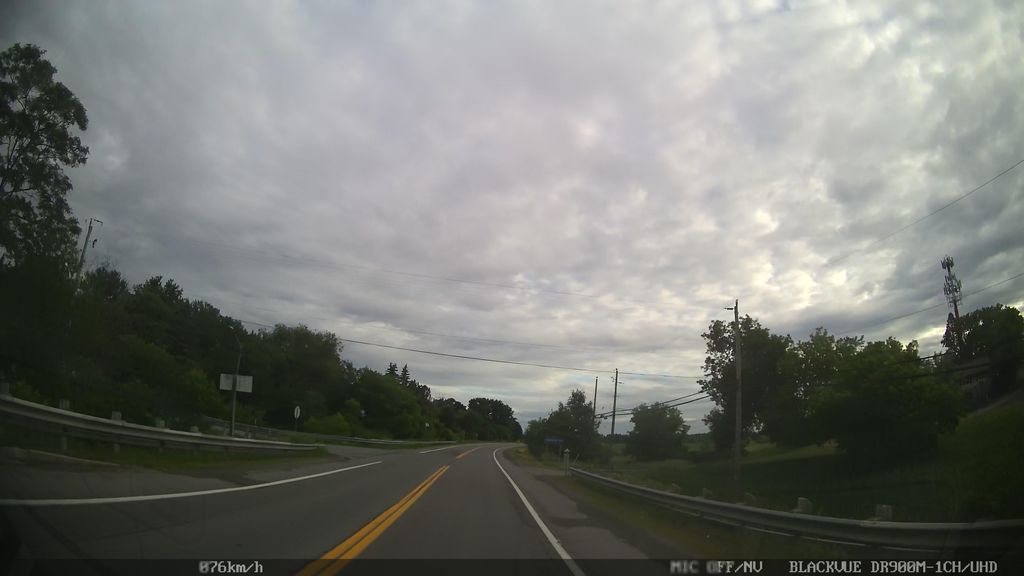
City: ottawa-gatineau